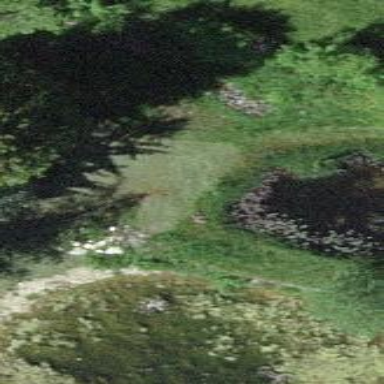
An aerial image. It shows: Pond surrounded by natural water.